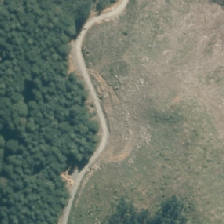
Land cover: harvested_forest